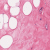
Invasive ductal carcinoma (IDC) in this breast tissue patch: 0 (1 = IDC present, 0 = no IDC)